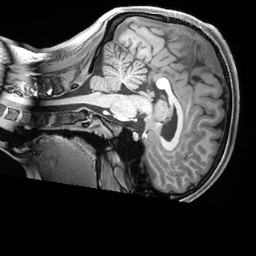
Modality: T1w
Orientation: sagittal
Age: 19
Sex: female
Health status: ill
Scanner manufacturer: siemens
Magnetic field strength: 3 T
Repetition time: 2.4 s
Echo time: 0.00222 s